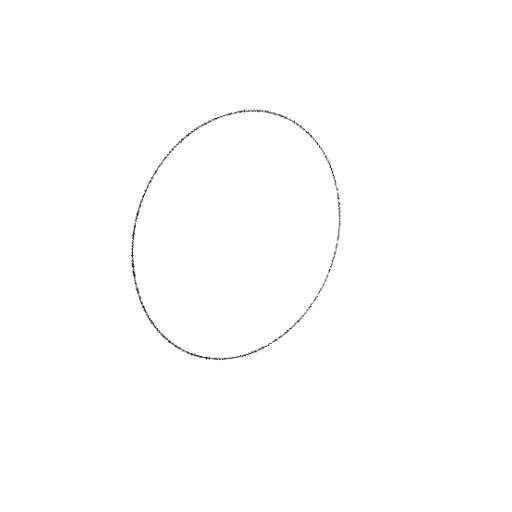
Crossing number: 0